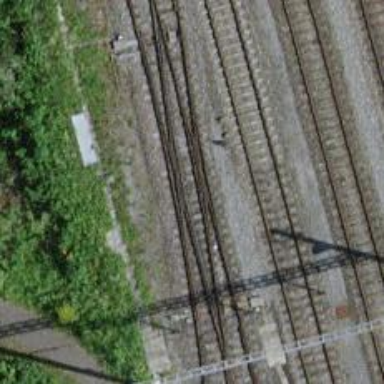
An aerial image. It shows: Railway switch.